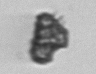
Label: Syracosphaera_pulchra